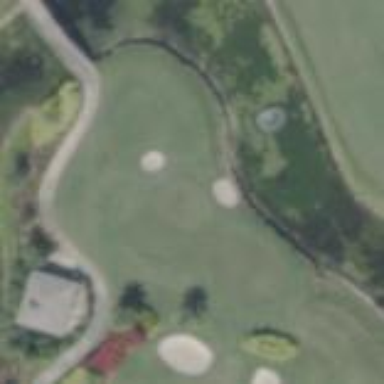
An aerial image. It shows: Water hazard in golf course. The hazard is natural water feature.